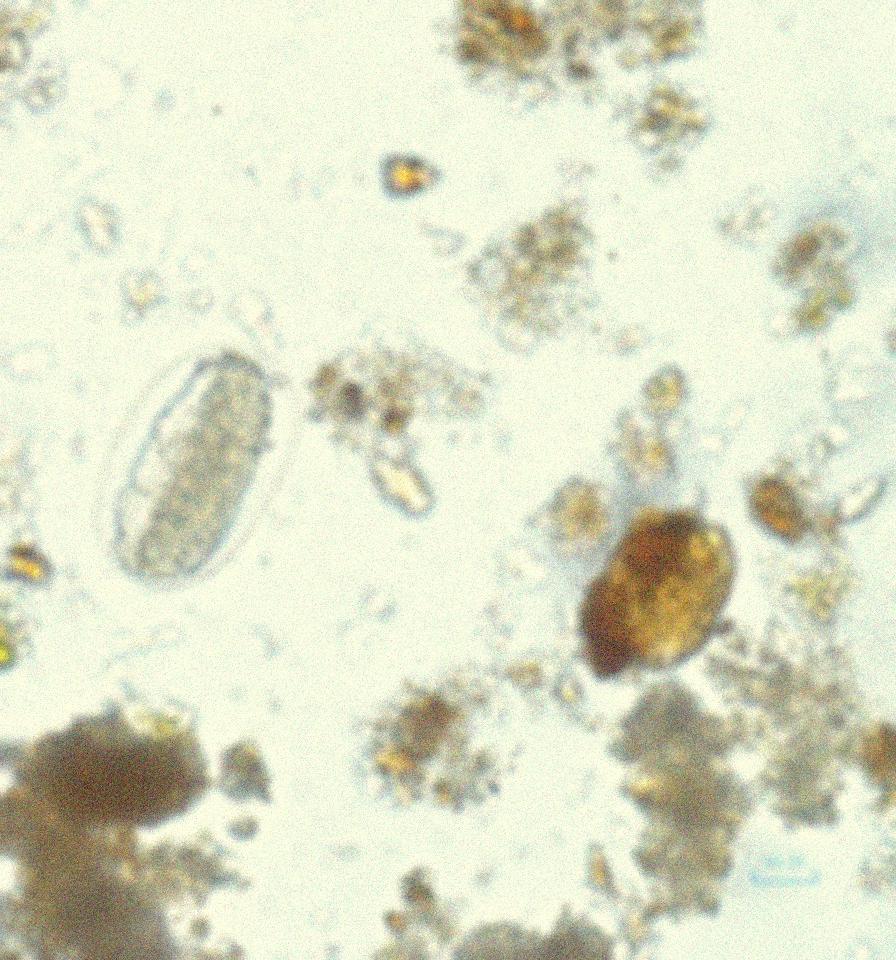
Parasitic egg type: Hookworm egg